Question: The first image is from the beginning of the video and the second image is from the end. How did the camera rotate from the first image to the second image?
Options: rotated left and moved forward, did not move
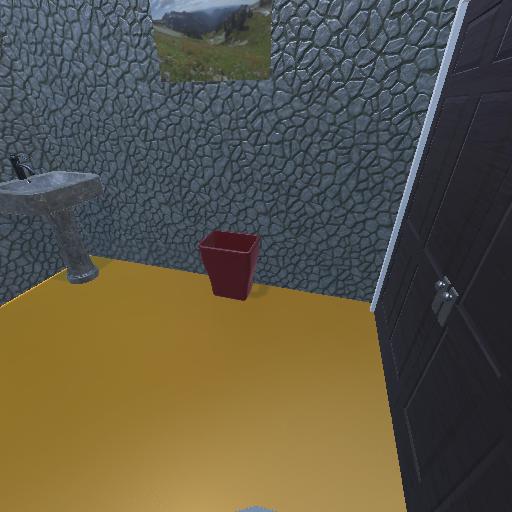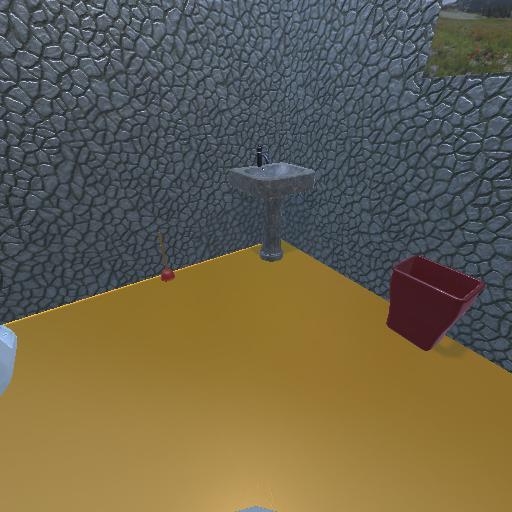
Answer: rotated left and moved forward